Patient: sex M, age 94
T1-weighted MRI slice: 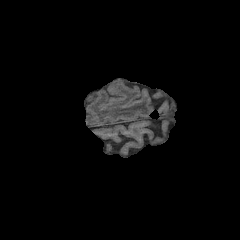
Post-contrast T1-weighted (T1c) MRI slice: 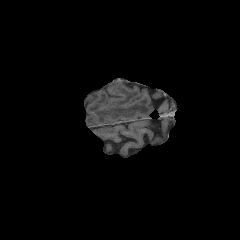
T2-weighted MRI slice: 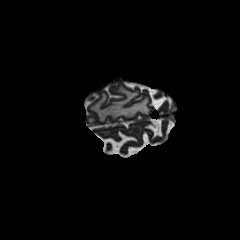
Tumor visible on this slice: yes
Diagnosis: Glioblastoma, IDH-wildtype
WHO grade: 4